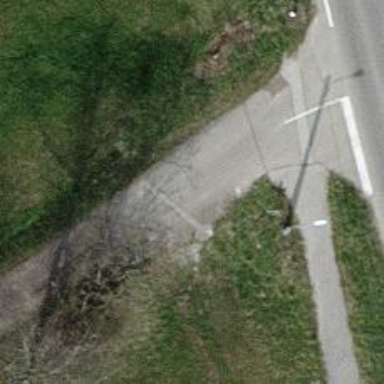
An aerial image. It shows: Cycle barrier.